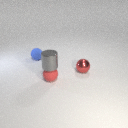
small blue rubber sphere behind small red rubber sphere